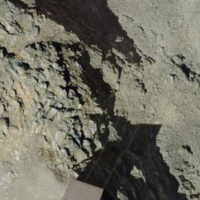
EUNIS habitat code: 48
Species observed at this site:
Prunella collaris